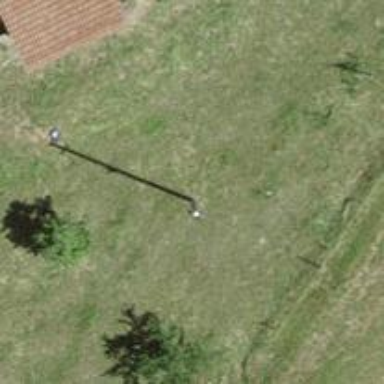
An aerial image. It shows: Power pole.